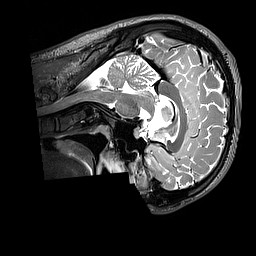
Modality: T2w
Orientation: sagittal
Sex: male
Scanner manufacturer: siemens
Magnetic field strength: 3 T
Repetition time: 3.2 s
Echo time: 0.409 s